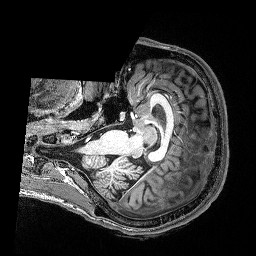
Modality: T1w
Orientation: axial